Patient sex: M
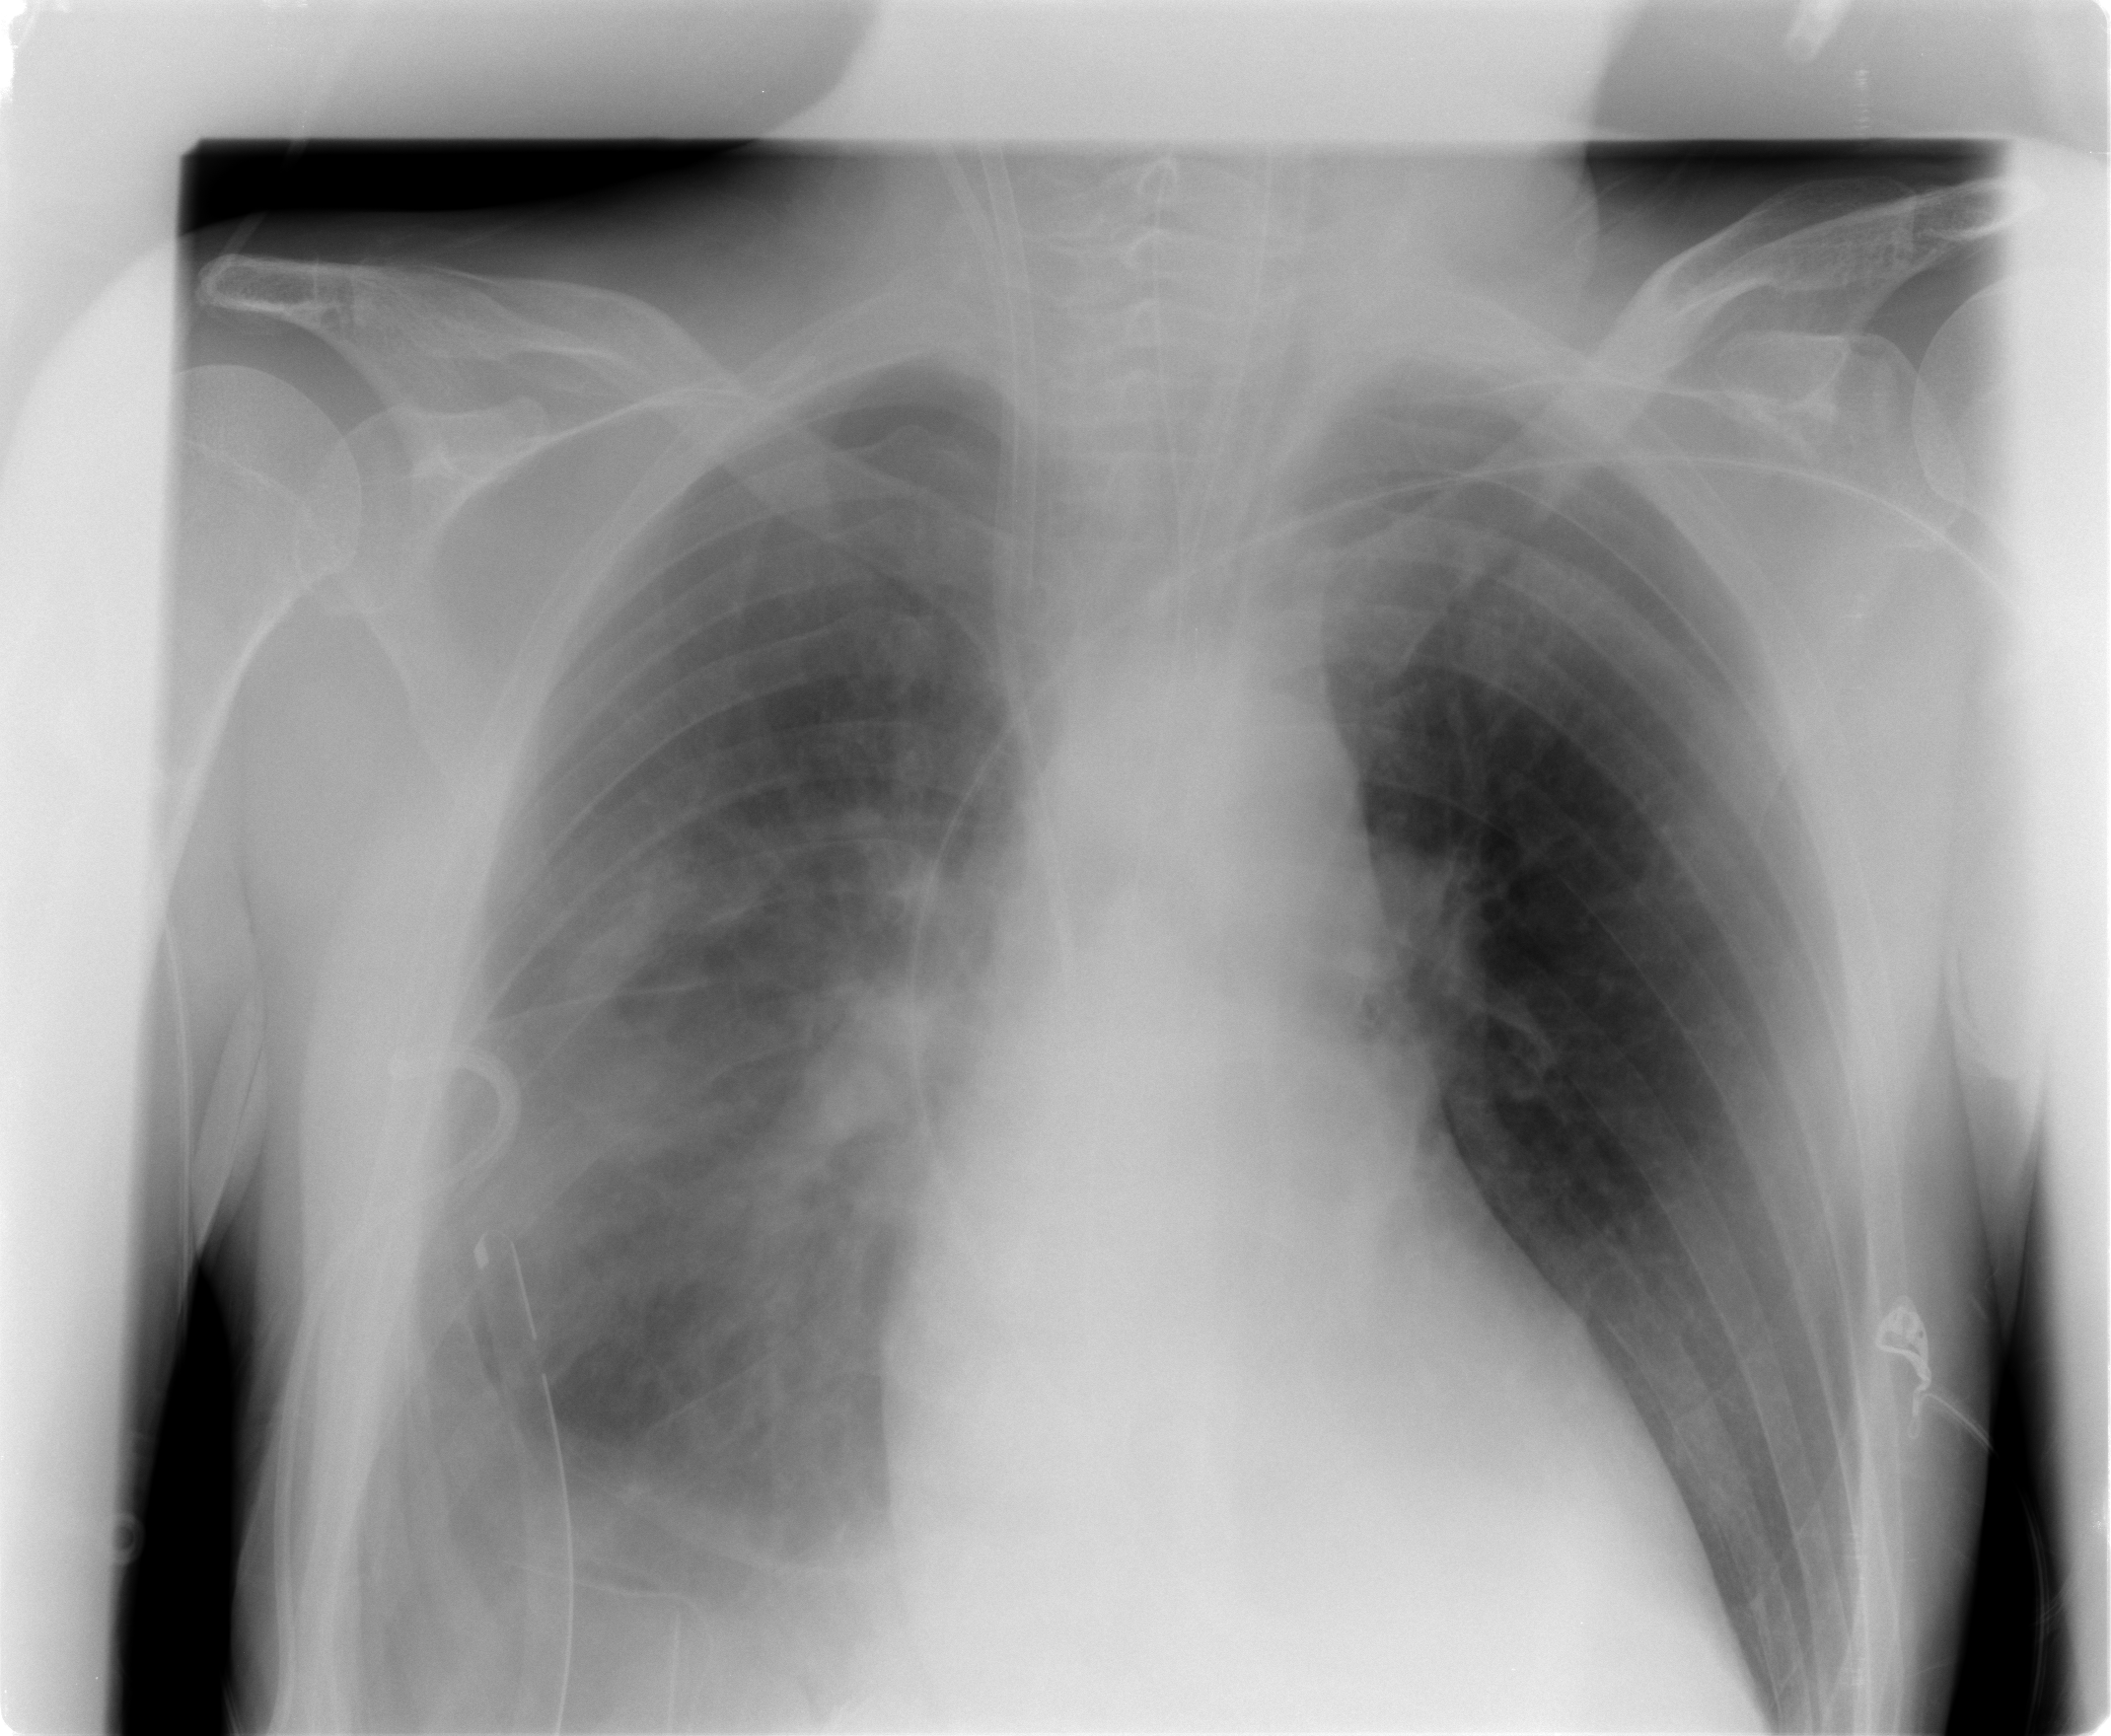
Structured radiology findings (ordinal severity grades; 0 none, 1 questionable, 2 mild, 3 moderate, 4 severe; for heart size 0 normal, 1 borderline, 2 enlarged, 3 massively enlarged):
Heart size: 0
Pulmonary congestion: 0
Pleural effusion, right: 2
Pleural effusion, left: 0
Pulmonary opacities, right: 2
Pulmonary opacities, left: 0
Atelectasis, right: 2
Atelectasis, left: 0